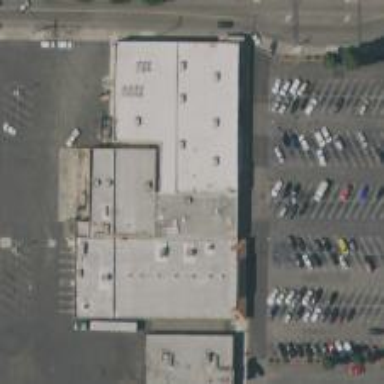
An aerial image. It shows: Retail building.